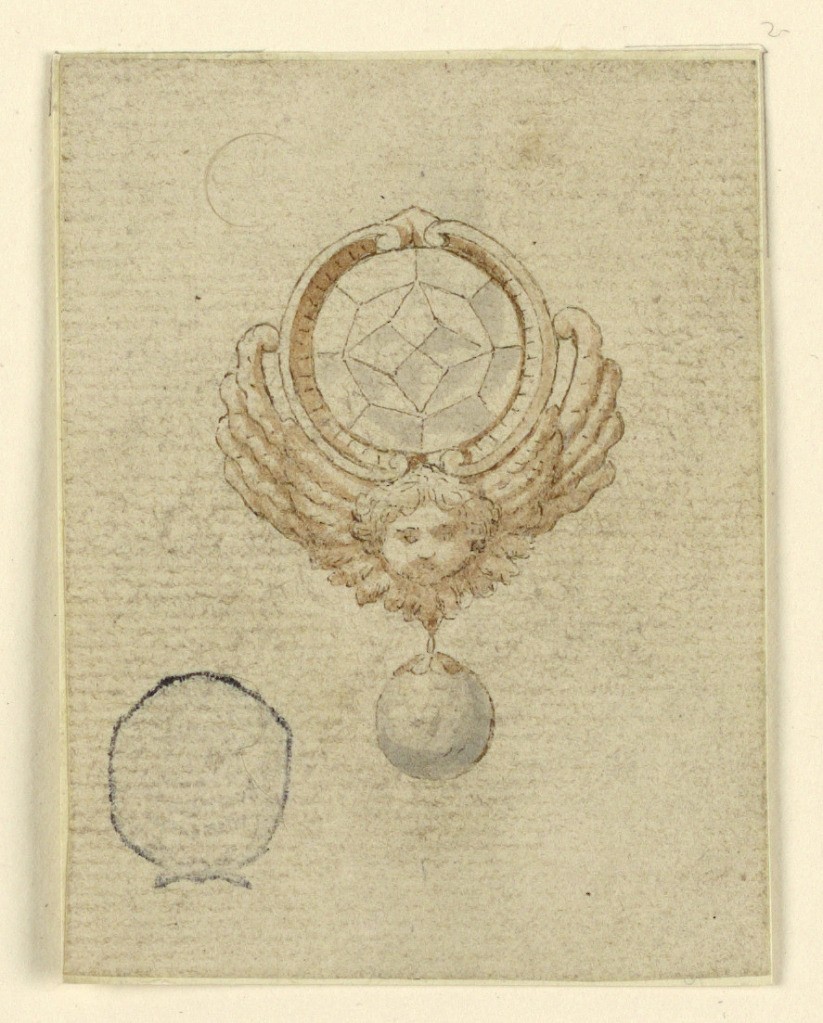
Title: Design for a Brooch
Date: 16th century
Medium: Pen and ink, brush and watercolor on paper
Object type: Drawing
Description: A cherub supports a round escutcheon framing a diamond. Pending is a round diamond.